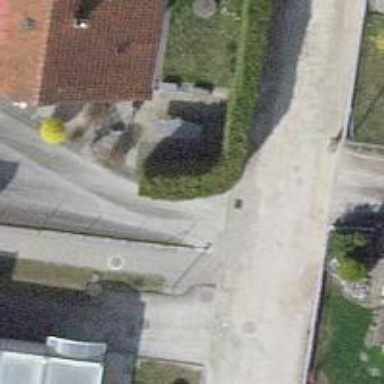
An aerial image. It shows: Driveway made of fine gravel.